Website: crate-barrel
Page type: address-validator
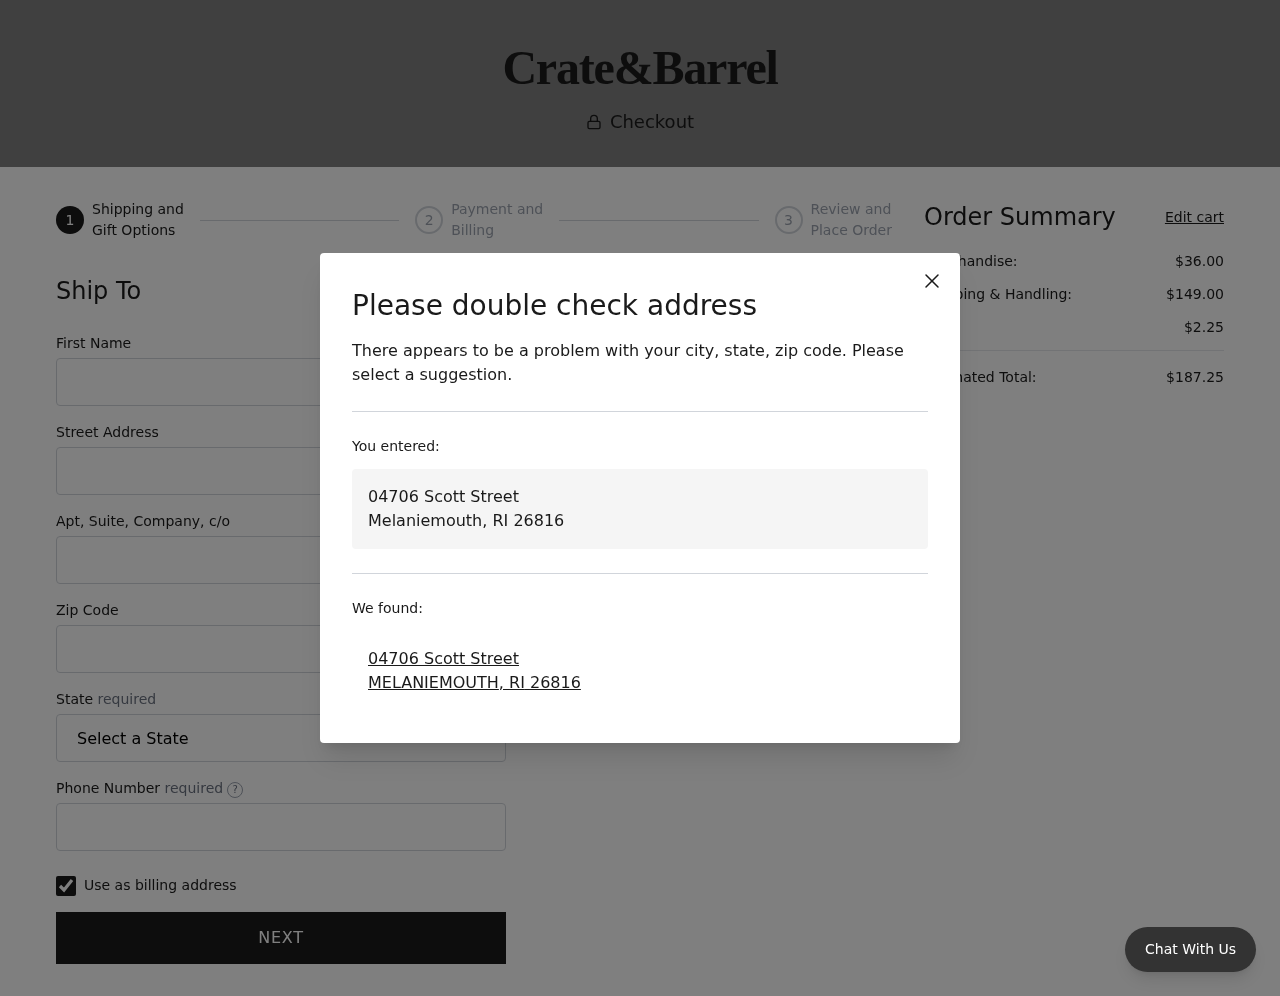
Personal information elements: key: PII_CITY
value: Melaniemouth
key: PII_CITY
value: MELANIEMOUTH
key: PII_FIRSTNAME
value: Lynn
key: PII_PHONE
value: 7917667719
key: PII_POSTCODE
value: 26816
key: PII_STATE
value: Rhode Island
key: PII_STATE_ABBR
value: RI
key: PII_STREET
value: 04706 Scott Street
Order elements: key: ORDER_SUBTOTAL
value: $36.00
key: ORDER_SHIPPING_COST
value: $149.00
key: ORDER_TAX
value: $2.25
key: ORDER_TOTAL
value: $187.25